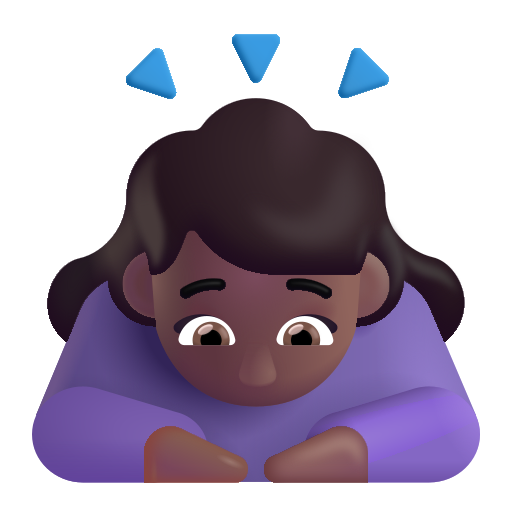
woman bowing color  dark